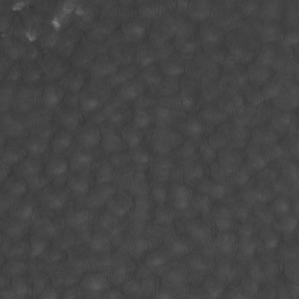
Label: non_frost